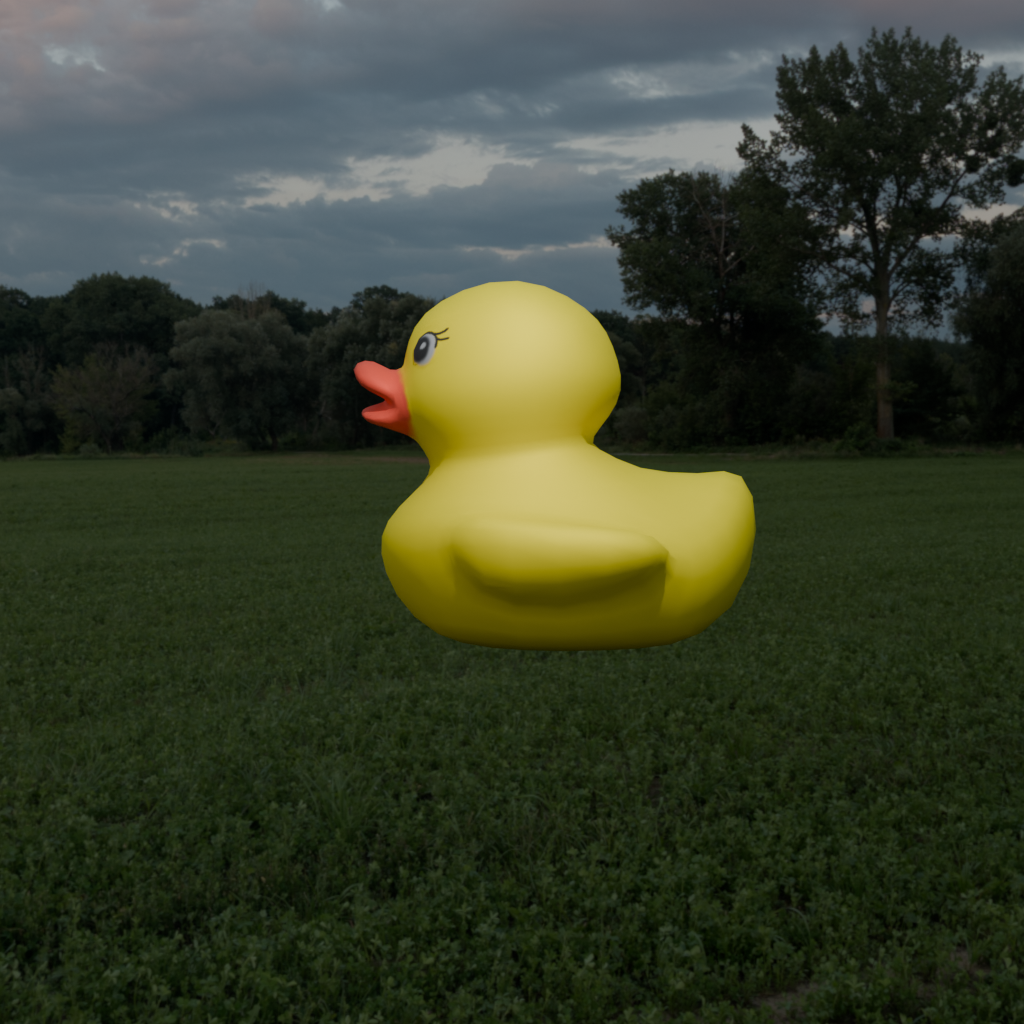
an image of a yellow rubber duck seen from <left> in a green field under a cloudy sky at sunset.